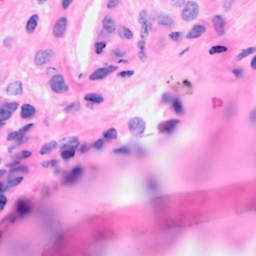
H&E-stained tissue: Breast